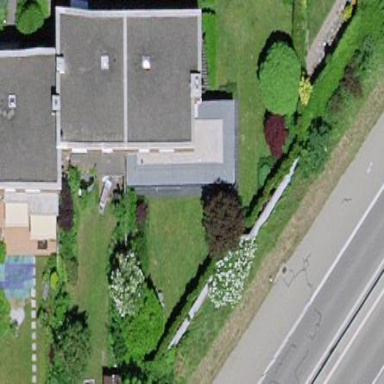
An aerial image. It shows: Residential building.